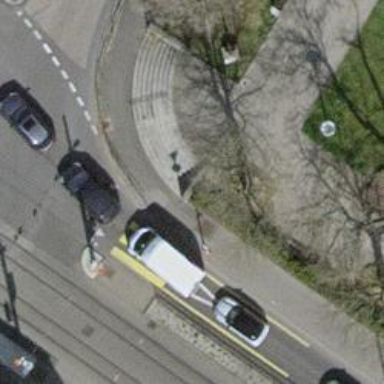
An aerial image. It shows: Kerb serving as barrier.